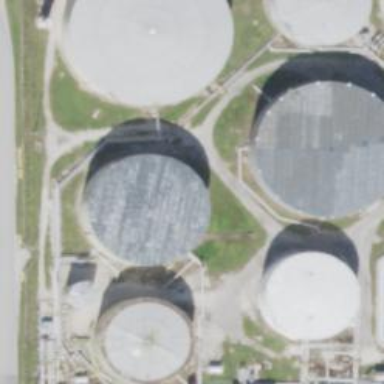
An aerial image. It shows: Storage tank which is man-made and housed in building.